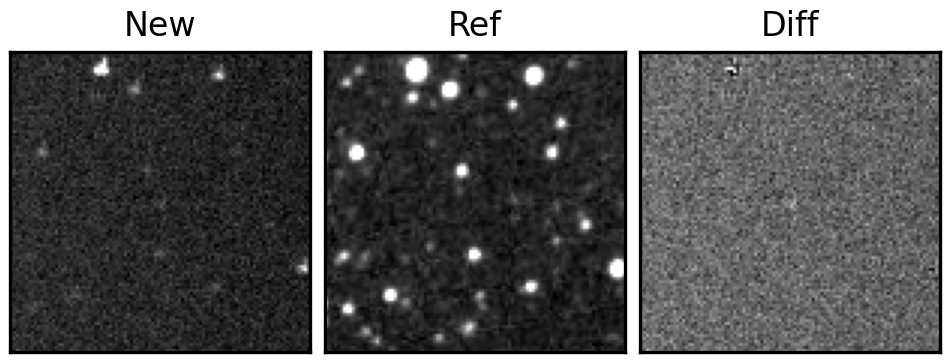
Label: real